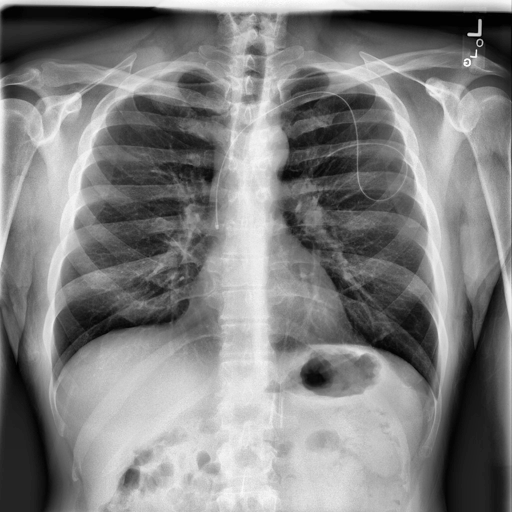
Finding: NORMAL